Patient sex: M
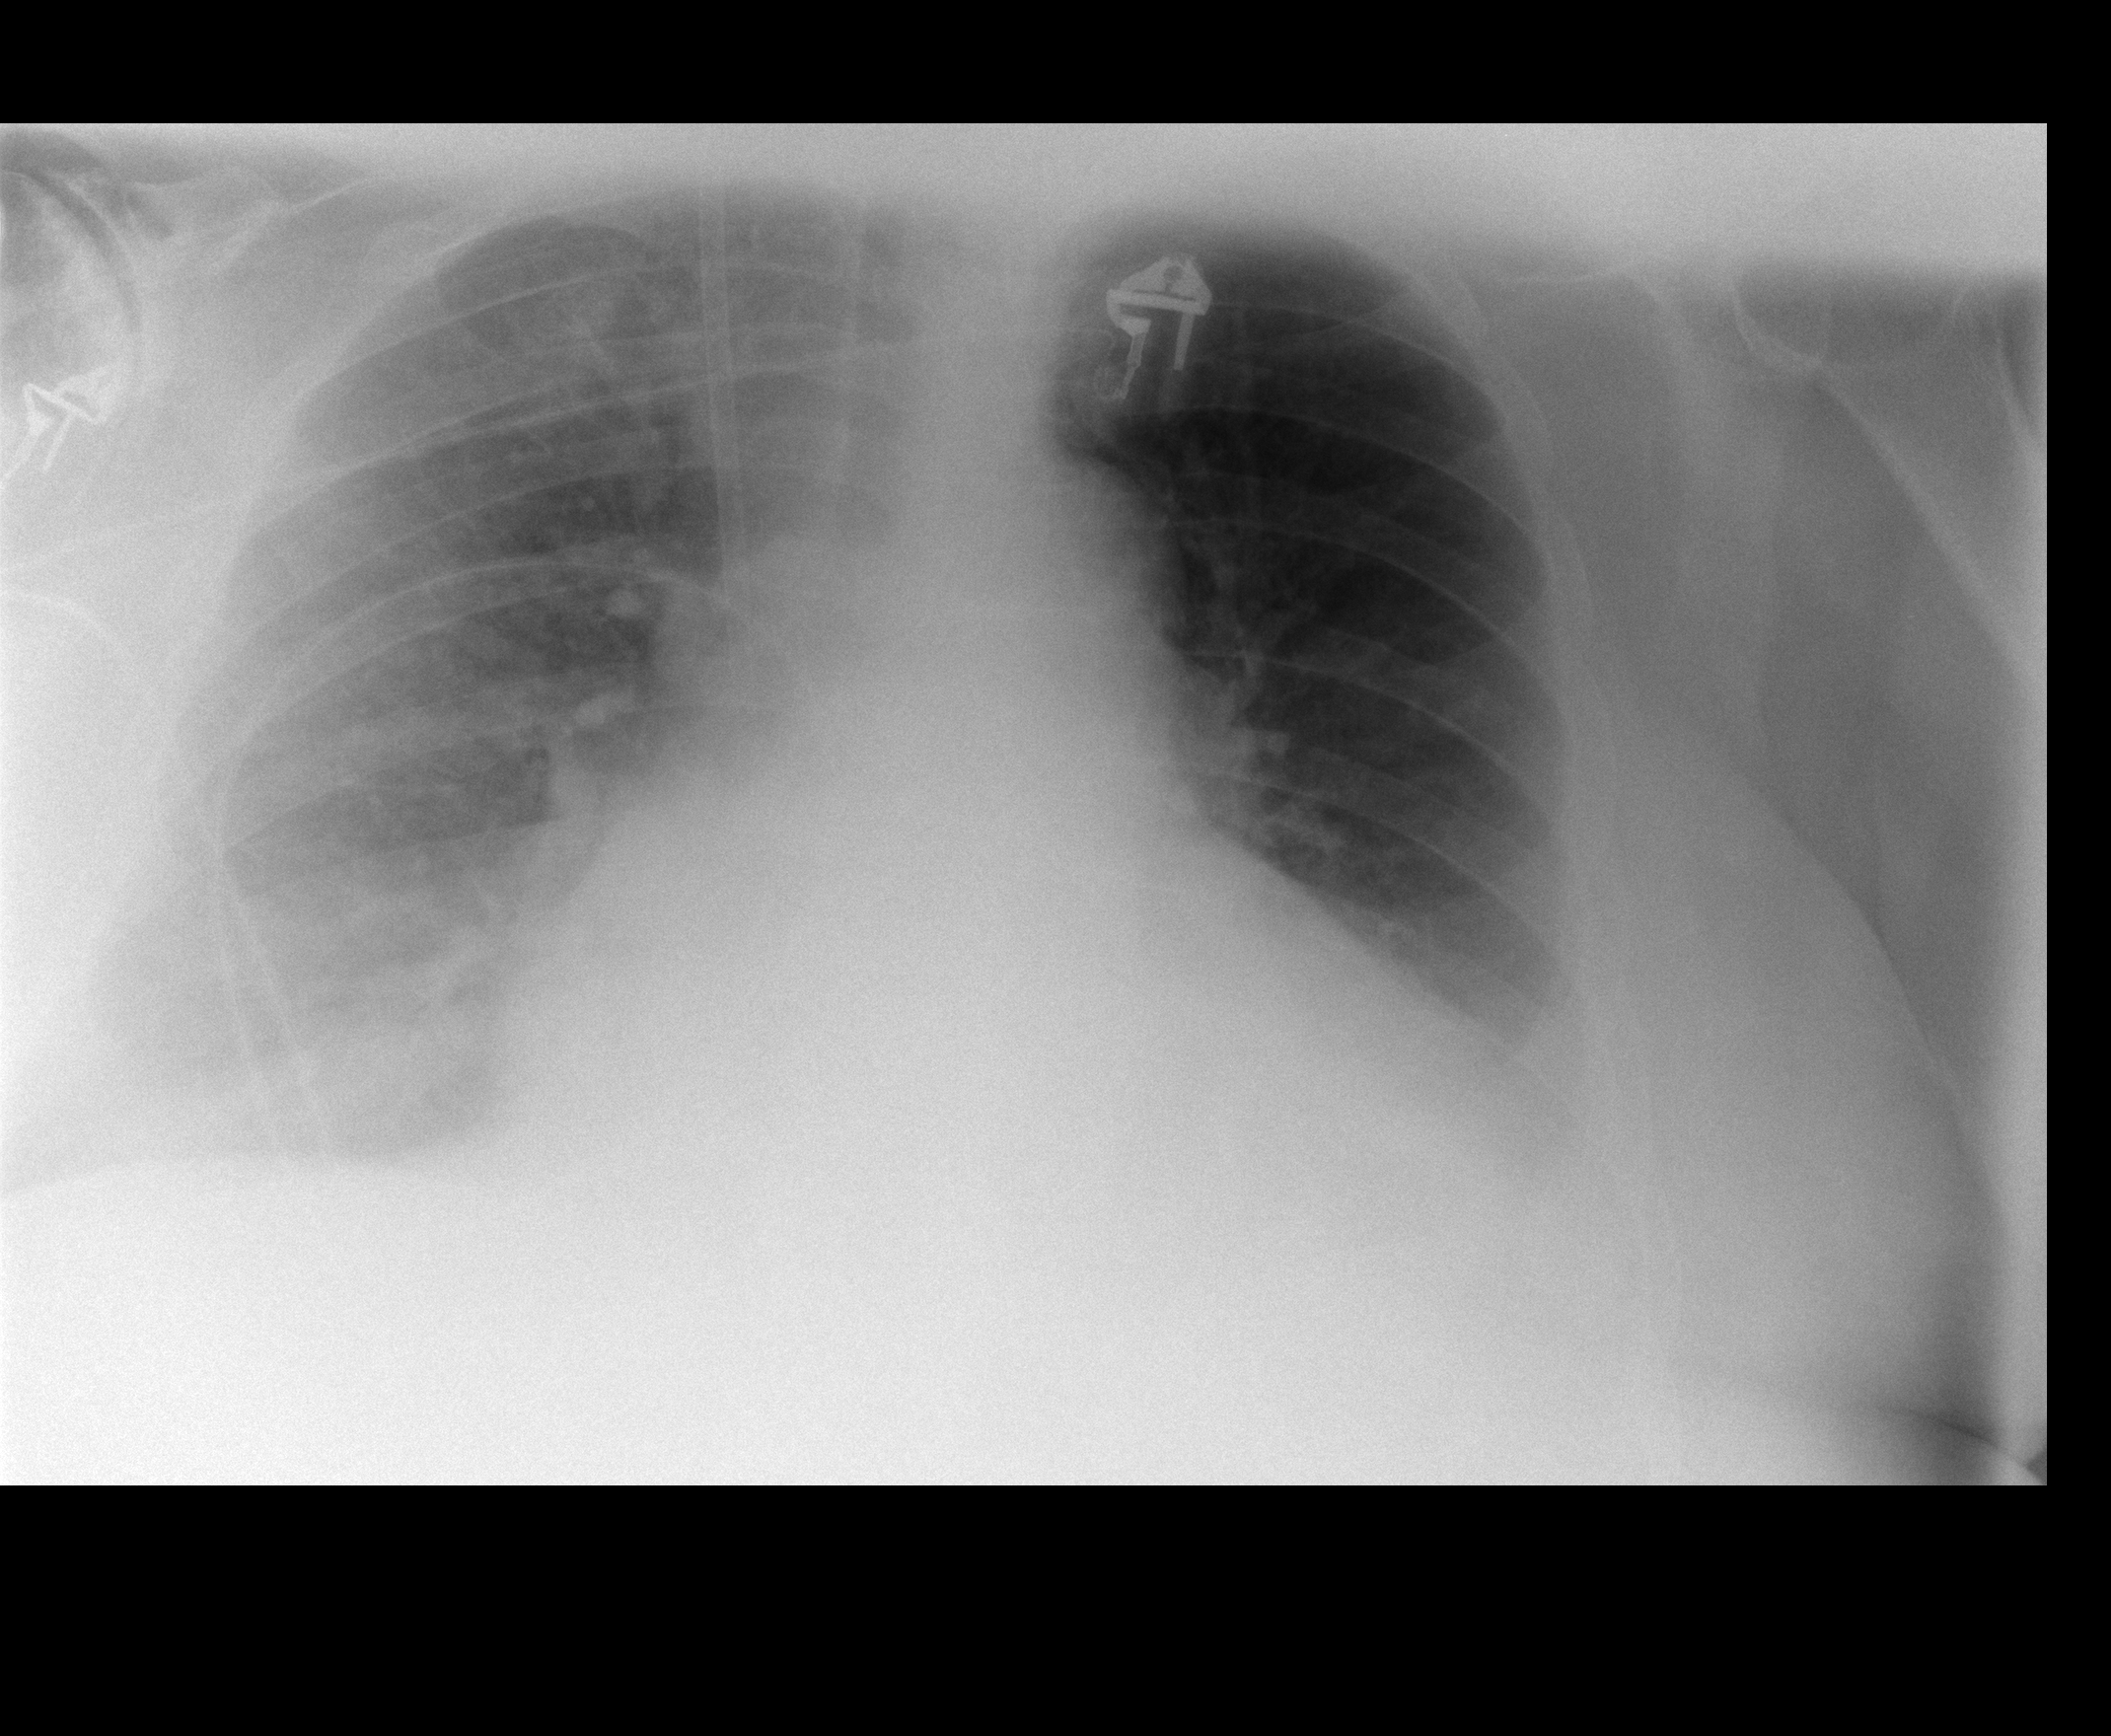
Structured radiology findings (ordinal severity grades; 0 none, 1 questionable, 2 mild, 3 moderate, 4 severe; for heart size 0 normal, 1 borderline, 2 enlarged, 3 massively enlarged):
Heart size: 2
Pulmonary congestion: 2
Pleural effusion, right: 2
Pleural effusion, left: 1
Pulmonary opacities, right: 2
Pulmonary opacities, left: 0
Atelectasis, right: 2
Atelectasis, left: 2